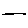
Label: line